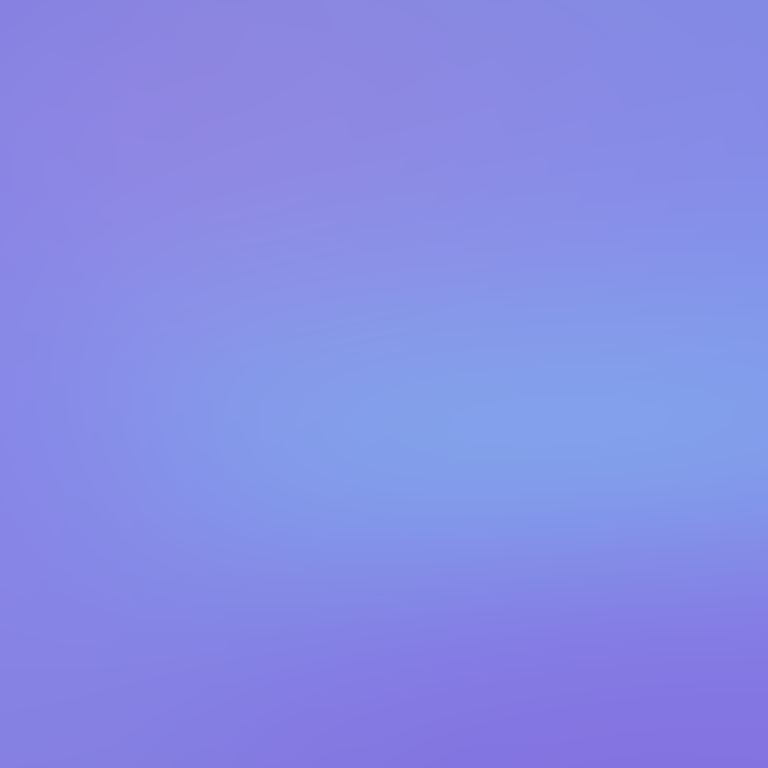
Abstract light effect, smooth gradient from soft lavender to light blue, serene atmosphere, diffuse light, no room, no furniture, no objects.